Question: I am trying to set title in PHPlot chart, but in cyrilic characters. For example:
'''
$plot = new PHPlot();
$plot->SetTitle('Naslov');
'''
But when I open this in browser then, it shows gibberfish, like this:

Is possible to set title in unicode in PHPlot?
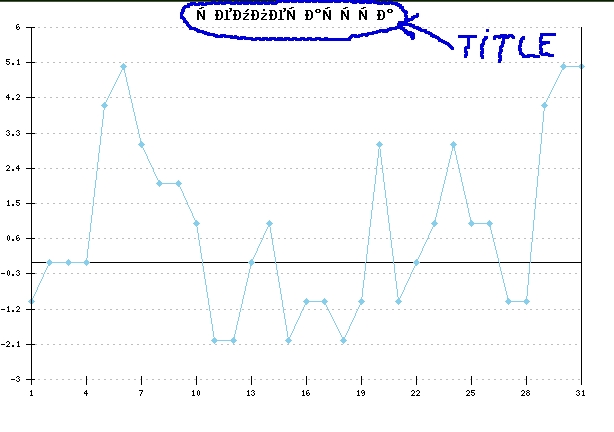
Answer: See section 3.8.5 <URL>.